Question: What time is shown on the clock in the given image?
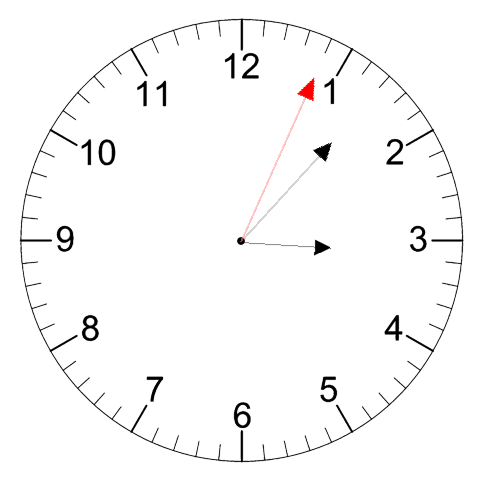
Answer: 03:07:04